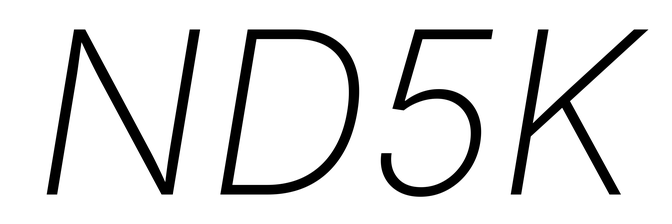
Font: Inter-Italic_ExtraLight_Italic